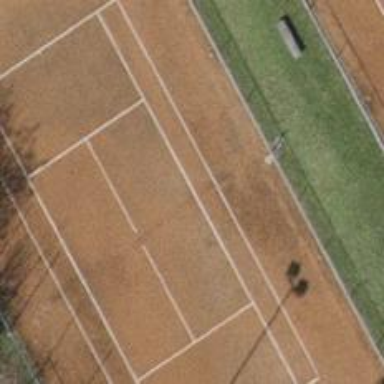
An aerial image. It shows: Tennis court on pitch designated for leisure land.